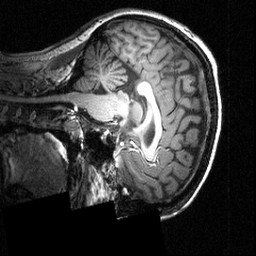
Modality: T1w
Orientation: sagittal
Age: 24
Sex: female
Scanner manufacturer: siemens
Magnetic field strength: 3.951 T
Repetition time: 1.5 s
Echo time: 0.00335 s